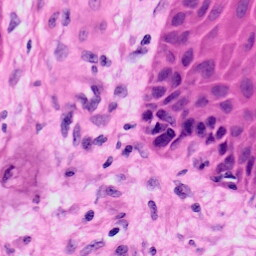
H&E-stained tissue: Skin